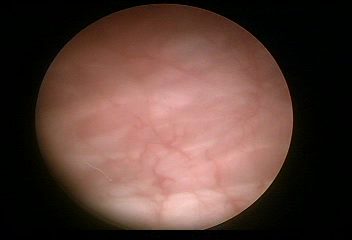
Modality: WLC
Class: Normal mucosa
Bladder cancer association: No